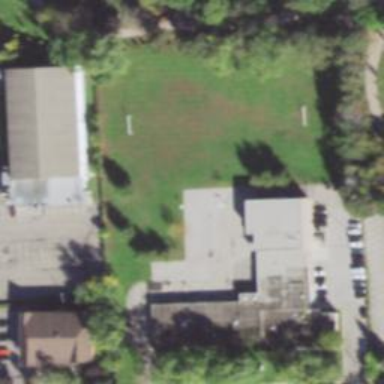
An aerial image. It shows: School.